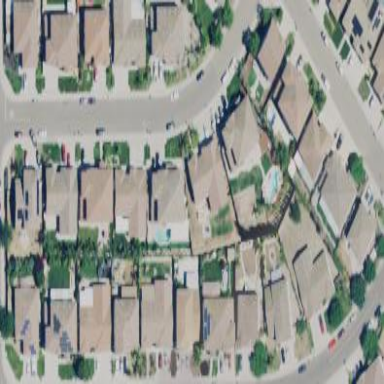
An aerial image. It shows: This residential area consists of single-family homes.